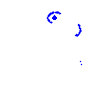
Particle: pion